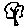
Label: tree